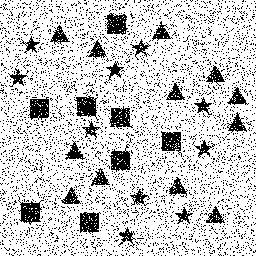
Squares: 8
Triangles: 12
Stars: 10
Total shapes: 30